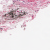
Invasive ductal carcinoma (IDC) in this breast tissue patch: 0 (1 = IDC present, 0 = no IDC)